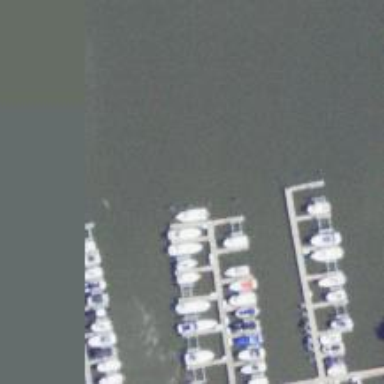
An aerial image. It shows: Man-made pier.